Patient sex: M
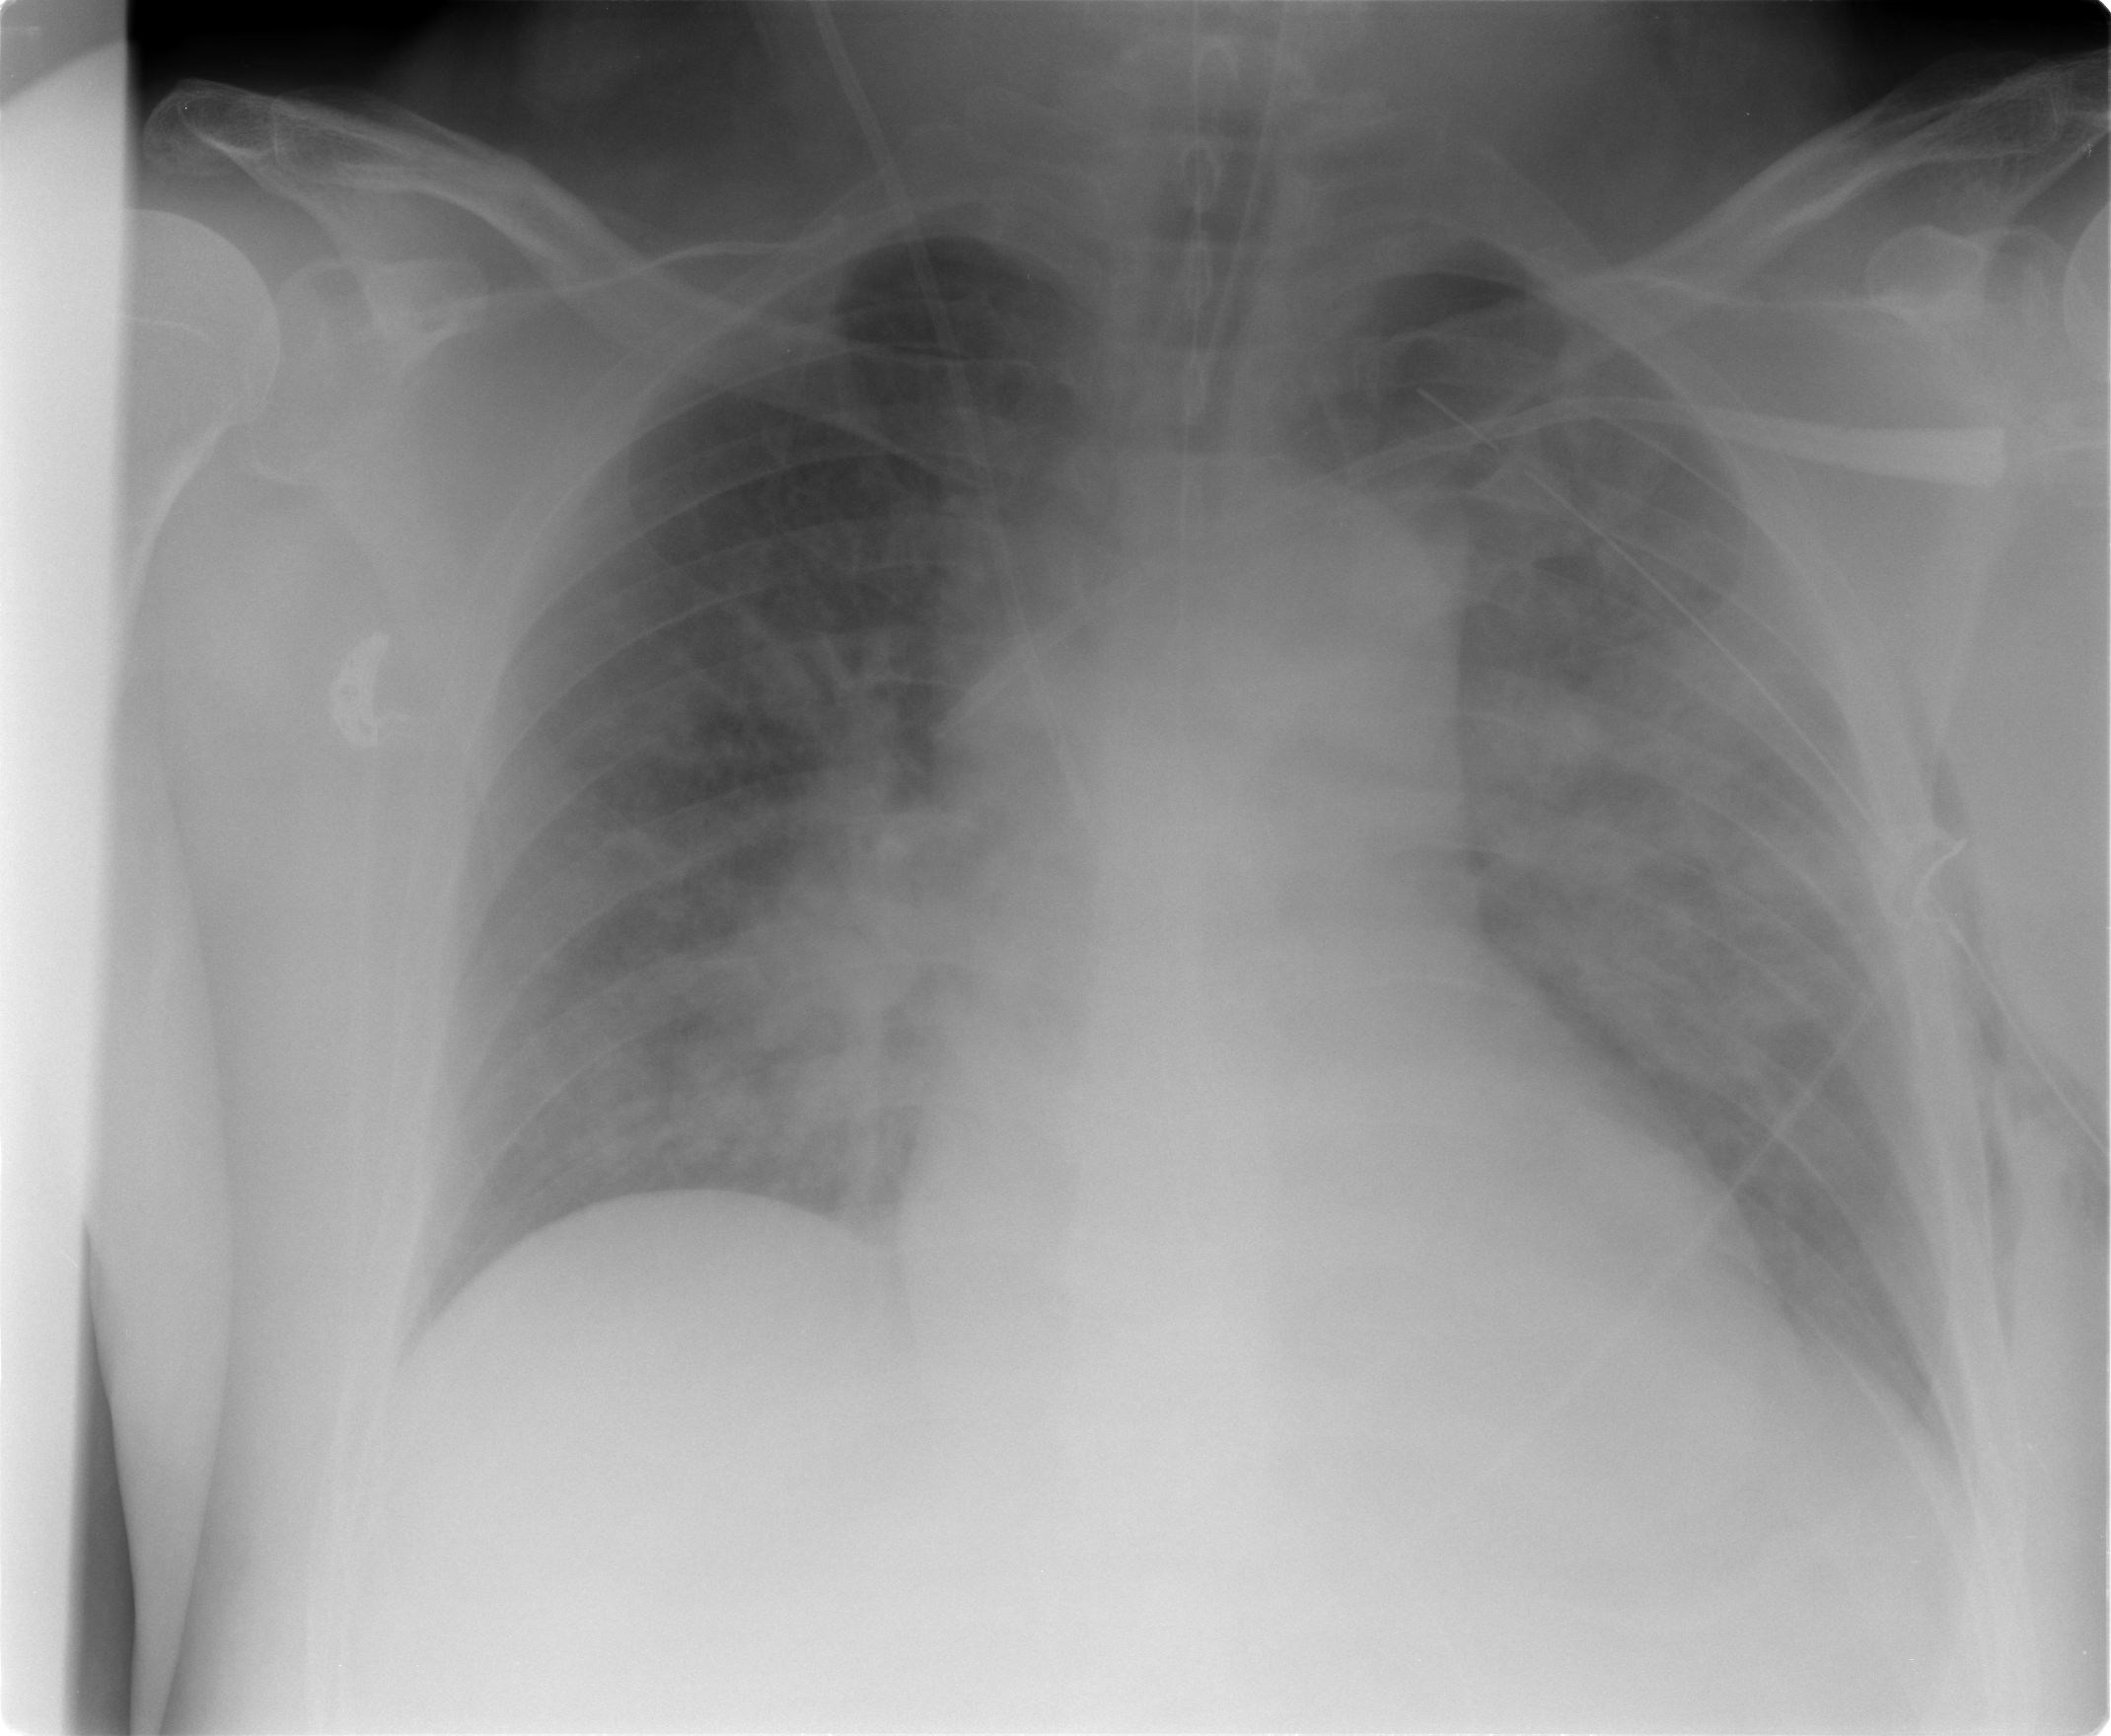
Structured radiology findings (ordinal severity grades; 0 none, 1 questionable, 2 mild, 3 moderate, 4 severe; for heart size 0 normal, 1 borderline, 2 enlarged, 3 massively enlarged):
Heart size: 0
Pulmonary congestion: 0
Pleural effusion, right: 0
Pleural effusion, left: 1
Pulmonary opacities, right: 2
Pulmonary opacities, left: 3
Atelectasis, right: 2
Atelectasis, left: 1